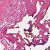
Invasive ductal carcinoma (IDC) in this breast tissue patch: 0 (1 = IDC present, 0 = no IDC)